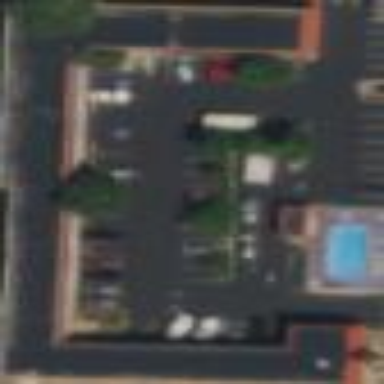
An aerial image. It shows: Motel building classified as hotel under tourism category.